Question: After a search in Google, I saw that some website result display also a search bar after their first result where the user can search their website like on the image below

Now please how to do that ? Is there an html code that we have to add to our pages ?
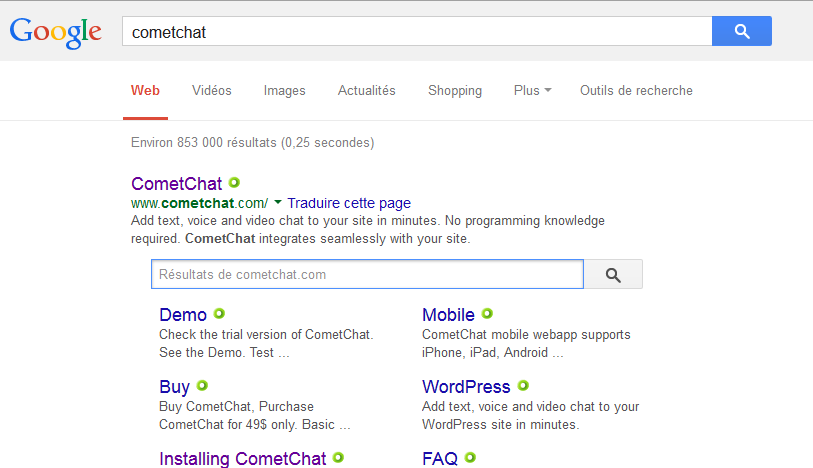
Answer: You can do it by following the instructions in this page : <URL>
I think this solves your problem. While it is somehow technical, this is the solution.